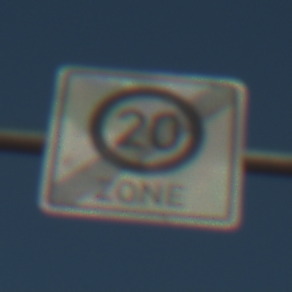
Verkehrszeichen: EndeZone20
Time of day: MorningAfternoon
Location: Outdoor (Nature)
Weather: Clear
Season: NotSpecified
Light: Natural